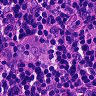
Metastatic tissue present: no